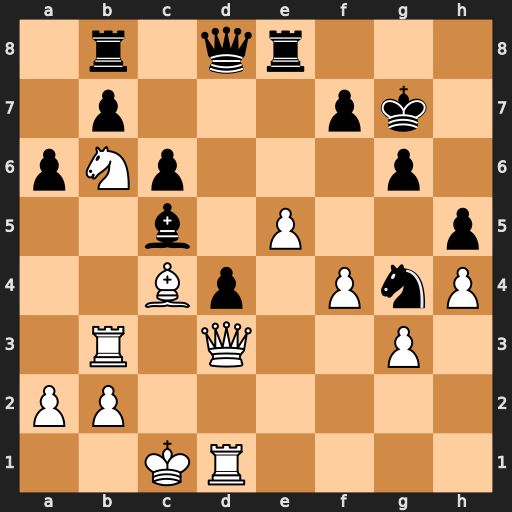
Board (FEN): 1r1qr3/1p3pk1/pNp3p1/2b1P2p/2Bp1PnP/1R1Q2P1/PP6/2KR4
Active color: w
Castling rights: -
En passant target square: -
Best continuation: Bxf7 Kxf7 Qc4+ Kg7 Qxc5